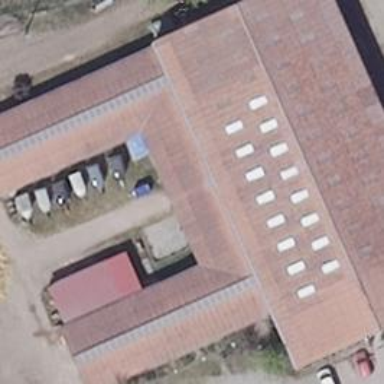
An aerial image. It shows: Stable building.